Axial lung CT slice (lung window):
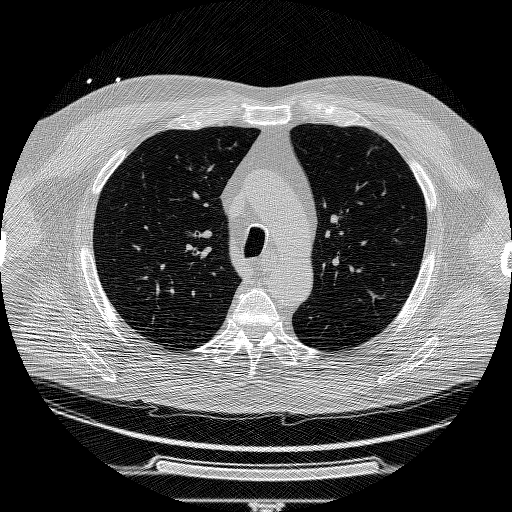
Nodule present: no